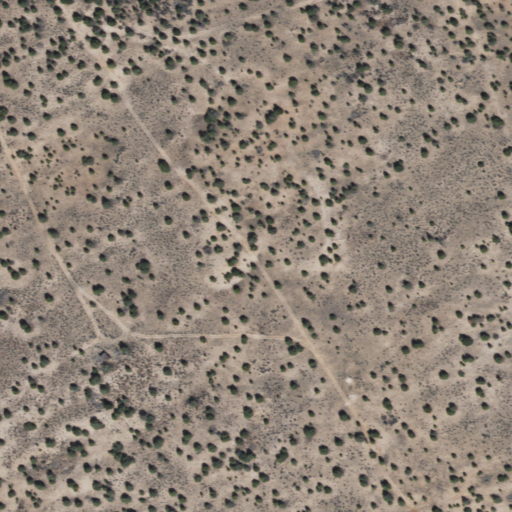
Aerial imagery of mountain in Arizona named Antelope Mesa containing shrub, grassland, and open development